Field crop: maize
Growth stage: 1
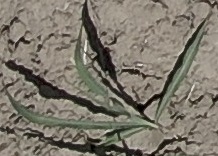
Species: sorghum